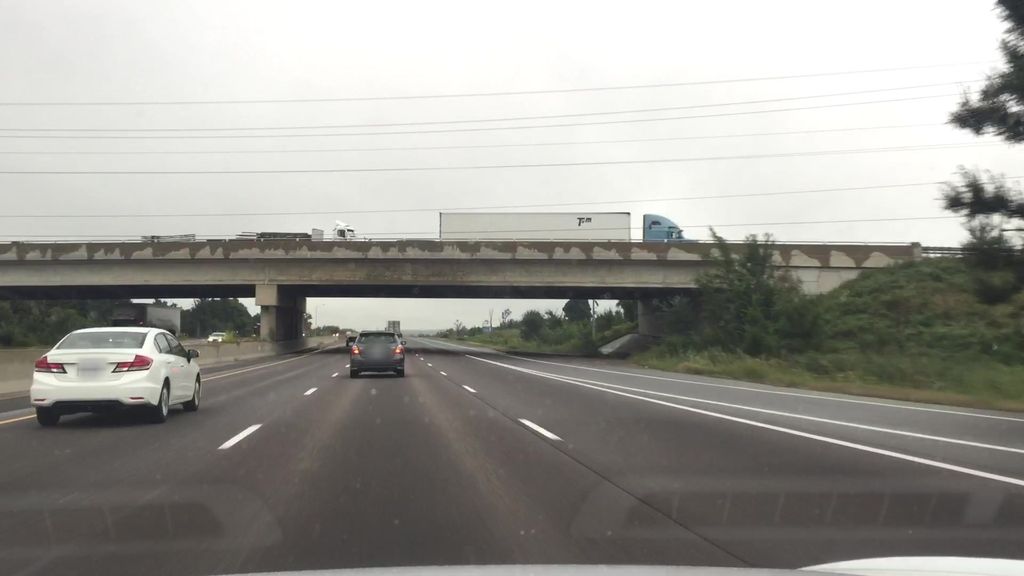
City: kitchener-waterloo